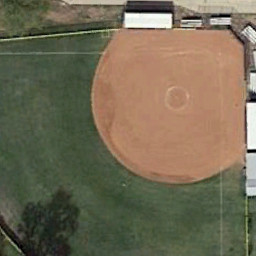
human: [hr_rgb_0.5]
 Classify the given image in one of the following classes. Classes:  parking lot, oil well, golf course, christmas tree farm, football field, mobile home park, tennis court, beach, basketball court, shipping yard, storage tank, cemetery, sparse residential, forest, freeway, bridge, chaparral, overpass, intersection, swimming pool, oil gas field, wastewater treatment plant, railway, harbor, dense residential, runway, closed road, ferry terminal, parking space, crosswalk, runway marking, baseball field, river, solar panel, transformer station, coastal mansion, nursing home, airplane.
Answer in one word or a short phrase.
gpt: baseball field